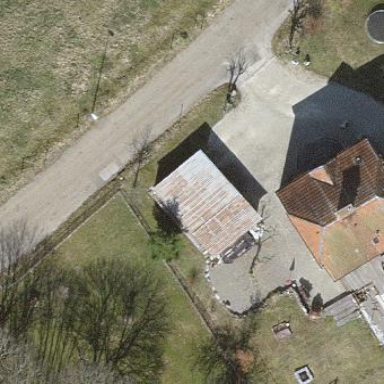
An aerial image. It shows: Group of garages.